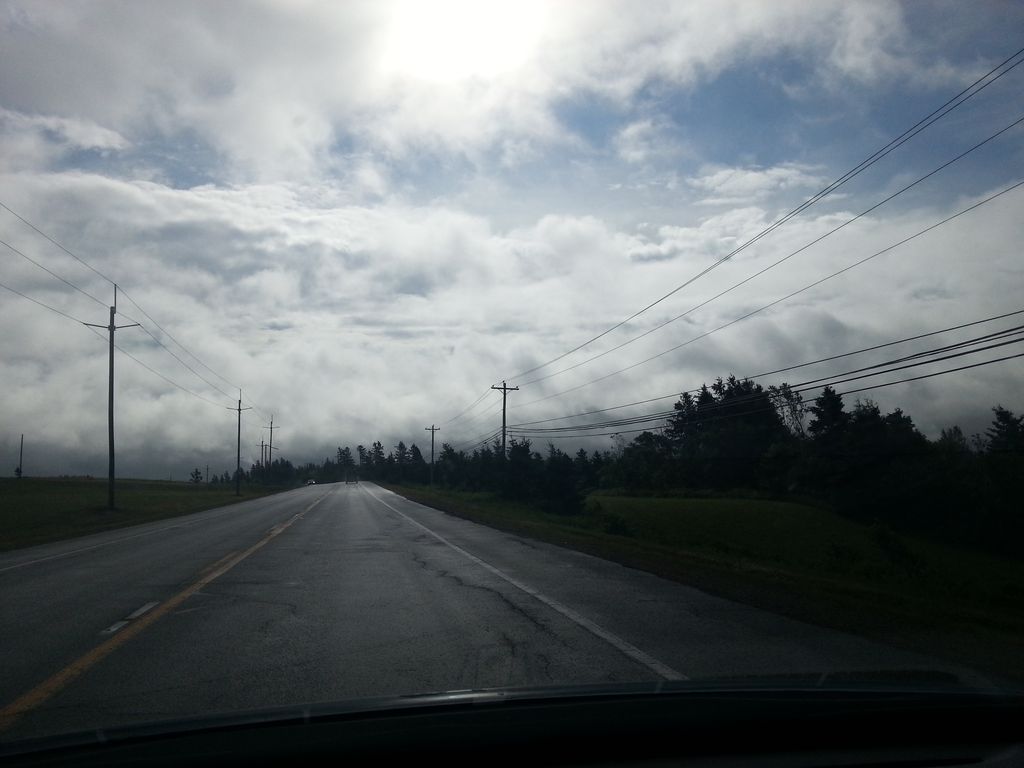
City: charlottetown